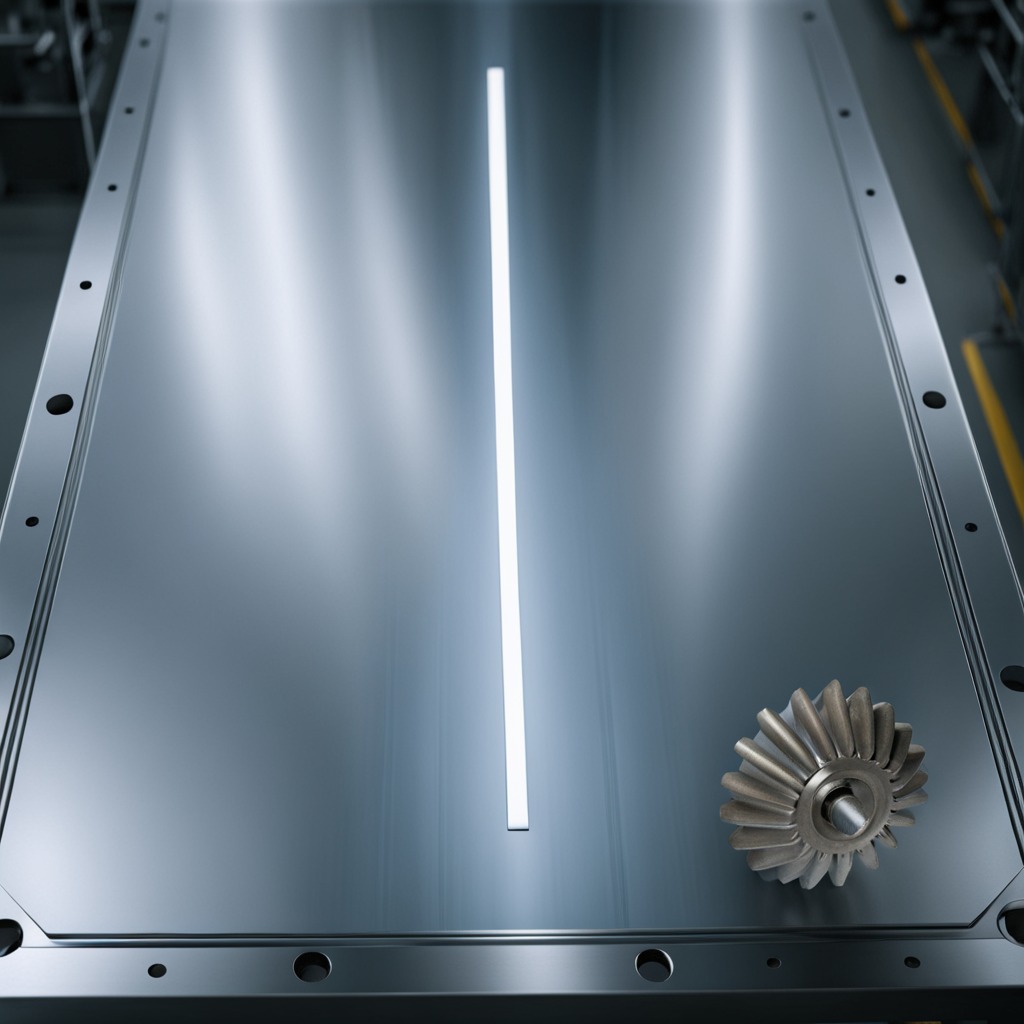
A steel gear with teeth is lying on a metal table in a machine shop under fluorescent lights.